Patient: sex M, age 68
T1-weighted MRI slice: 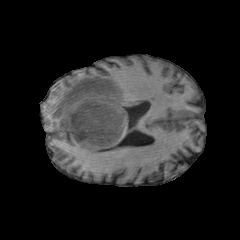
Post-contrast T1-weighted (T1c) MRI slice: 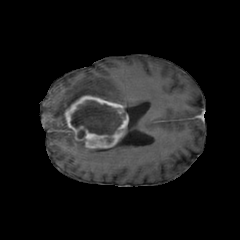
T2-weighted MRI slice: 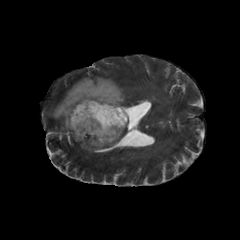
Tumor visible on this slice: yes
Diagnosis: Glioblastoma, IDH-wildtype
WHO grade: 4